Question: I have one task from my lecture which is Java. Lecturer ask us to draw a custom chess game which is something similar with the below picture. I was thinking from past few days but are not able to get at all.

Instruction :
Sorry, if I am asking question wrongly. I am expecting some ideas and any references for in able to do this.
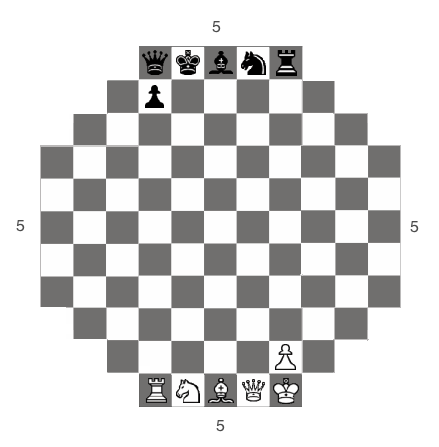
Answer: we can write a code for you , but instead step to start will help you more to learn.
There can be many ways to write this one of is this.
## Steps to start
1. Create a JFrame.
2. Set layout to border layout
3. Create a JPanel -> set panel at the center of jframe
4. Set panel layout to grid layout of 11 x 11
5. Create jable objects in for loop and add in Jpanel components.
6. Control background color of jlabel to form a structure shown in image.
7. For pawn, knight,you can use jlabel images
8. Build you logic to move or change jlabel to acive your requirement
Update and correction are invited